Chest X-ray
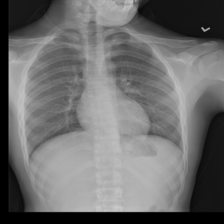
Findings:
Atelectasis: negative
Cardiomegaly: negative
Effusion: negative
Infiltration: negative
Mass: negative
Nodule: negative
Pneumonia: negative
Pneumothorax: negative
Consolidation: negative
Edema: negative
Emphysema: negative
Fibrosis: negative
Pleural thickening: negative
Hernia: negative